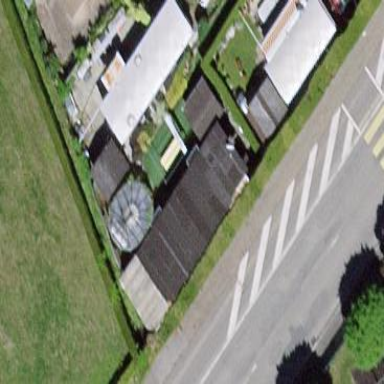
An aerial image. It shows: Static caravan.